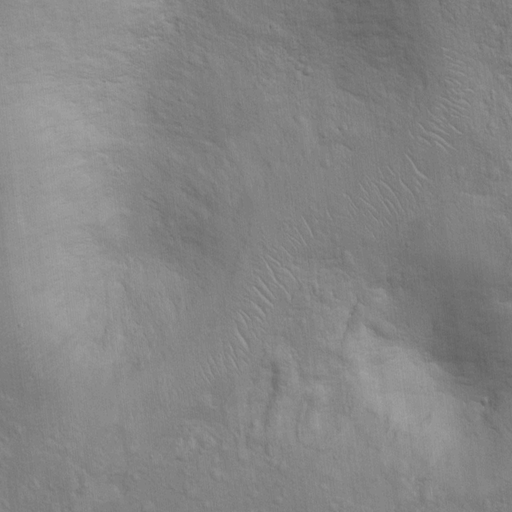
Classes present: Background, Cone